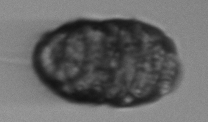
Label: Margalefidinium